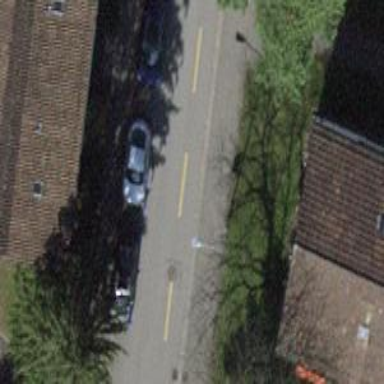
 there is sidewalk and designated cycle lane."